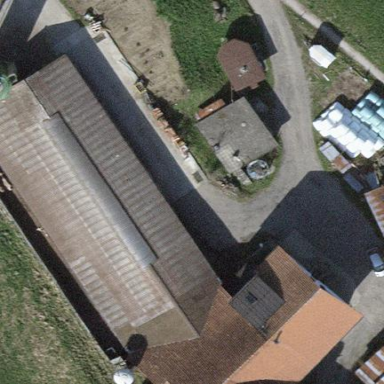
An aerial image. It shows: Farmyard area.